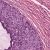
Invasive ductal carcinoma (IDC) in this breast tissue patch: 0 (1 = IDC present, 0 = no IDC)